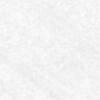
Label: no_change